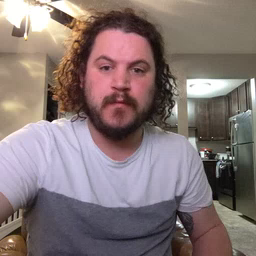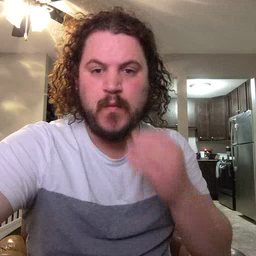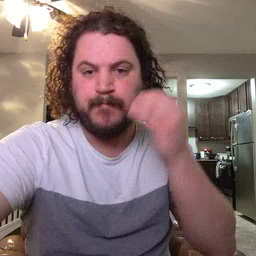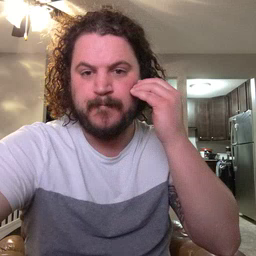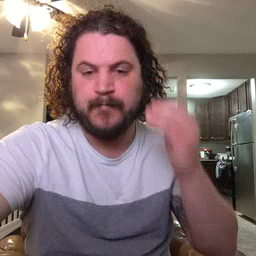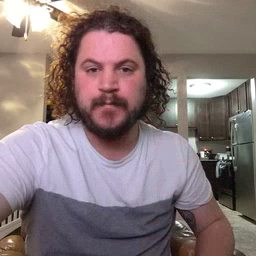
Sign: home